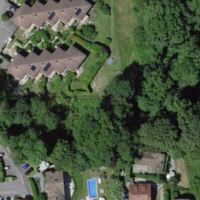
EUNIS habitat code: 53
Species observed at this site:
Cosmos bipinnatus
Ajuga reptans
Geranium sanguineum
Viburnum tinus
Cardamine pratensis
Geranium pyrenaicum